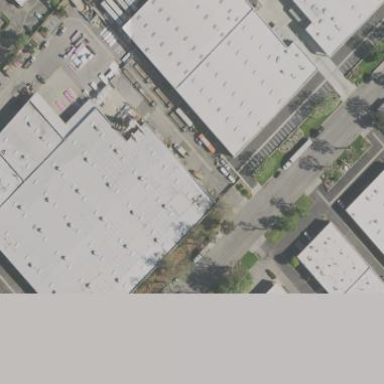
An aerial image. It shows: Warehouse building.